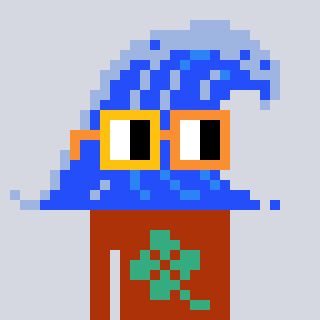
a pixel art character with square yellow and orange glasses, a wave-shaped head and a hotbrown-colored body on a cool background